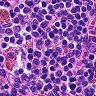
Metastatic tissue present: no